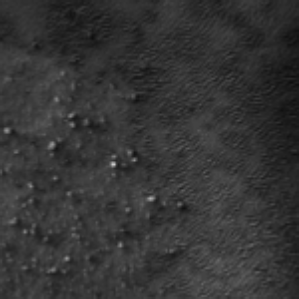
Label: frost